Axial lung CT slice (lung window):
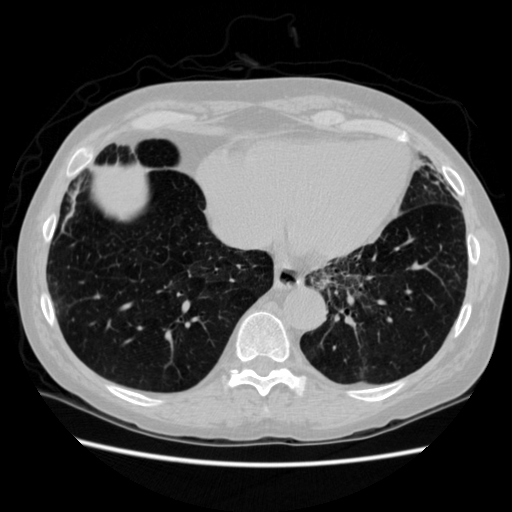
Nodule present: no